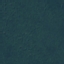
Label: Forest